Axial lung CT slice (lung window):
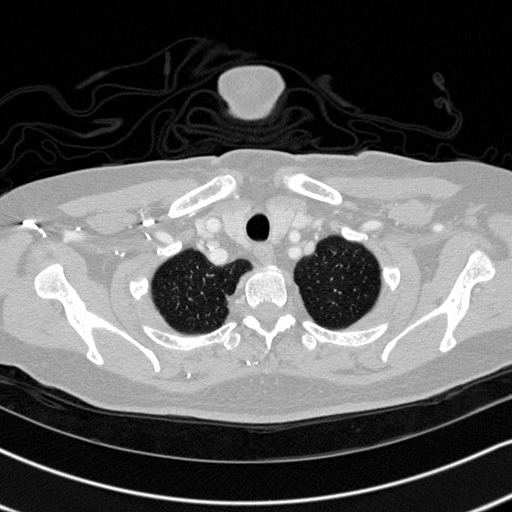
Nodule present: no